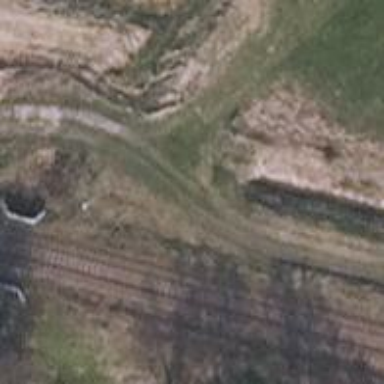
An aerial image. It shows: Track with grade5 tracktype.